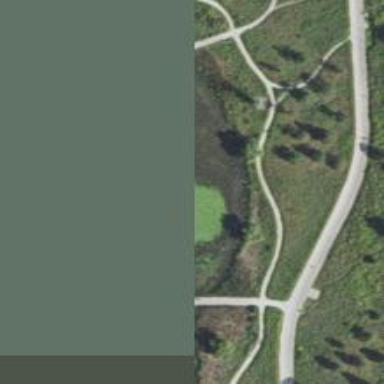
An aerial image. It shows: Path.